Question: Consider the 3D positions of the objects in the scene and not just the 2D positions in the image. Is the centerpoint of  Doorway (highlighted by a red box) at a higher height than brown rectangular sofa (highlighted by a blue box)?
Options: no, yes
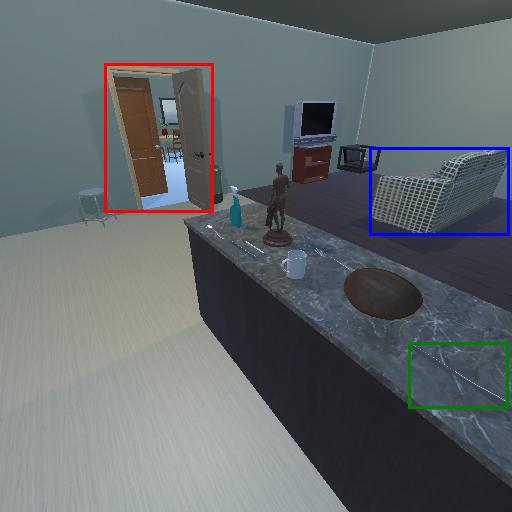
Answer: no